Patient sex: M
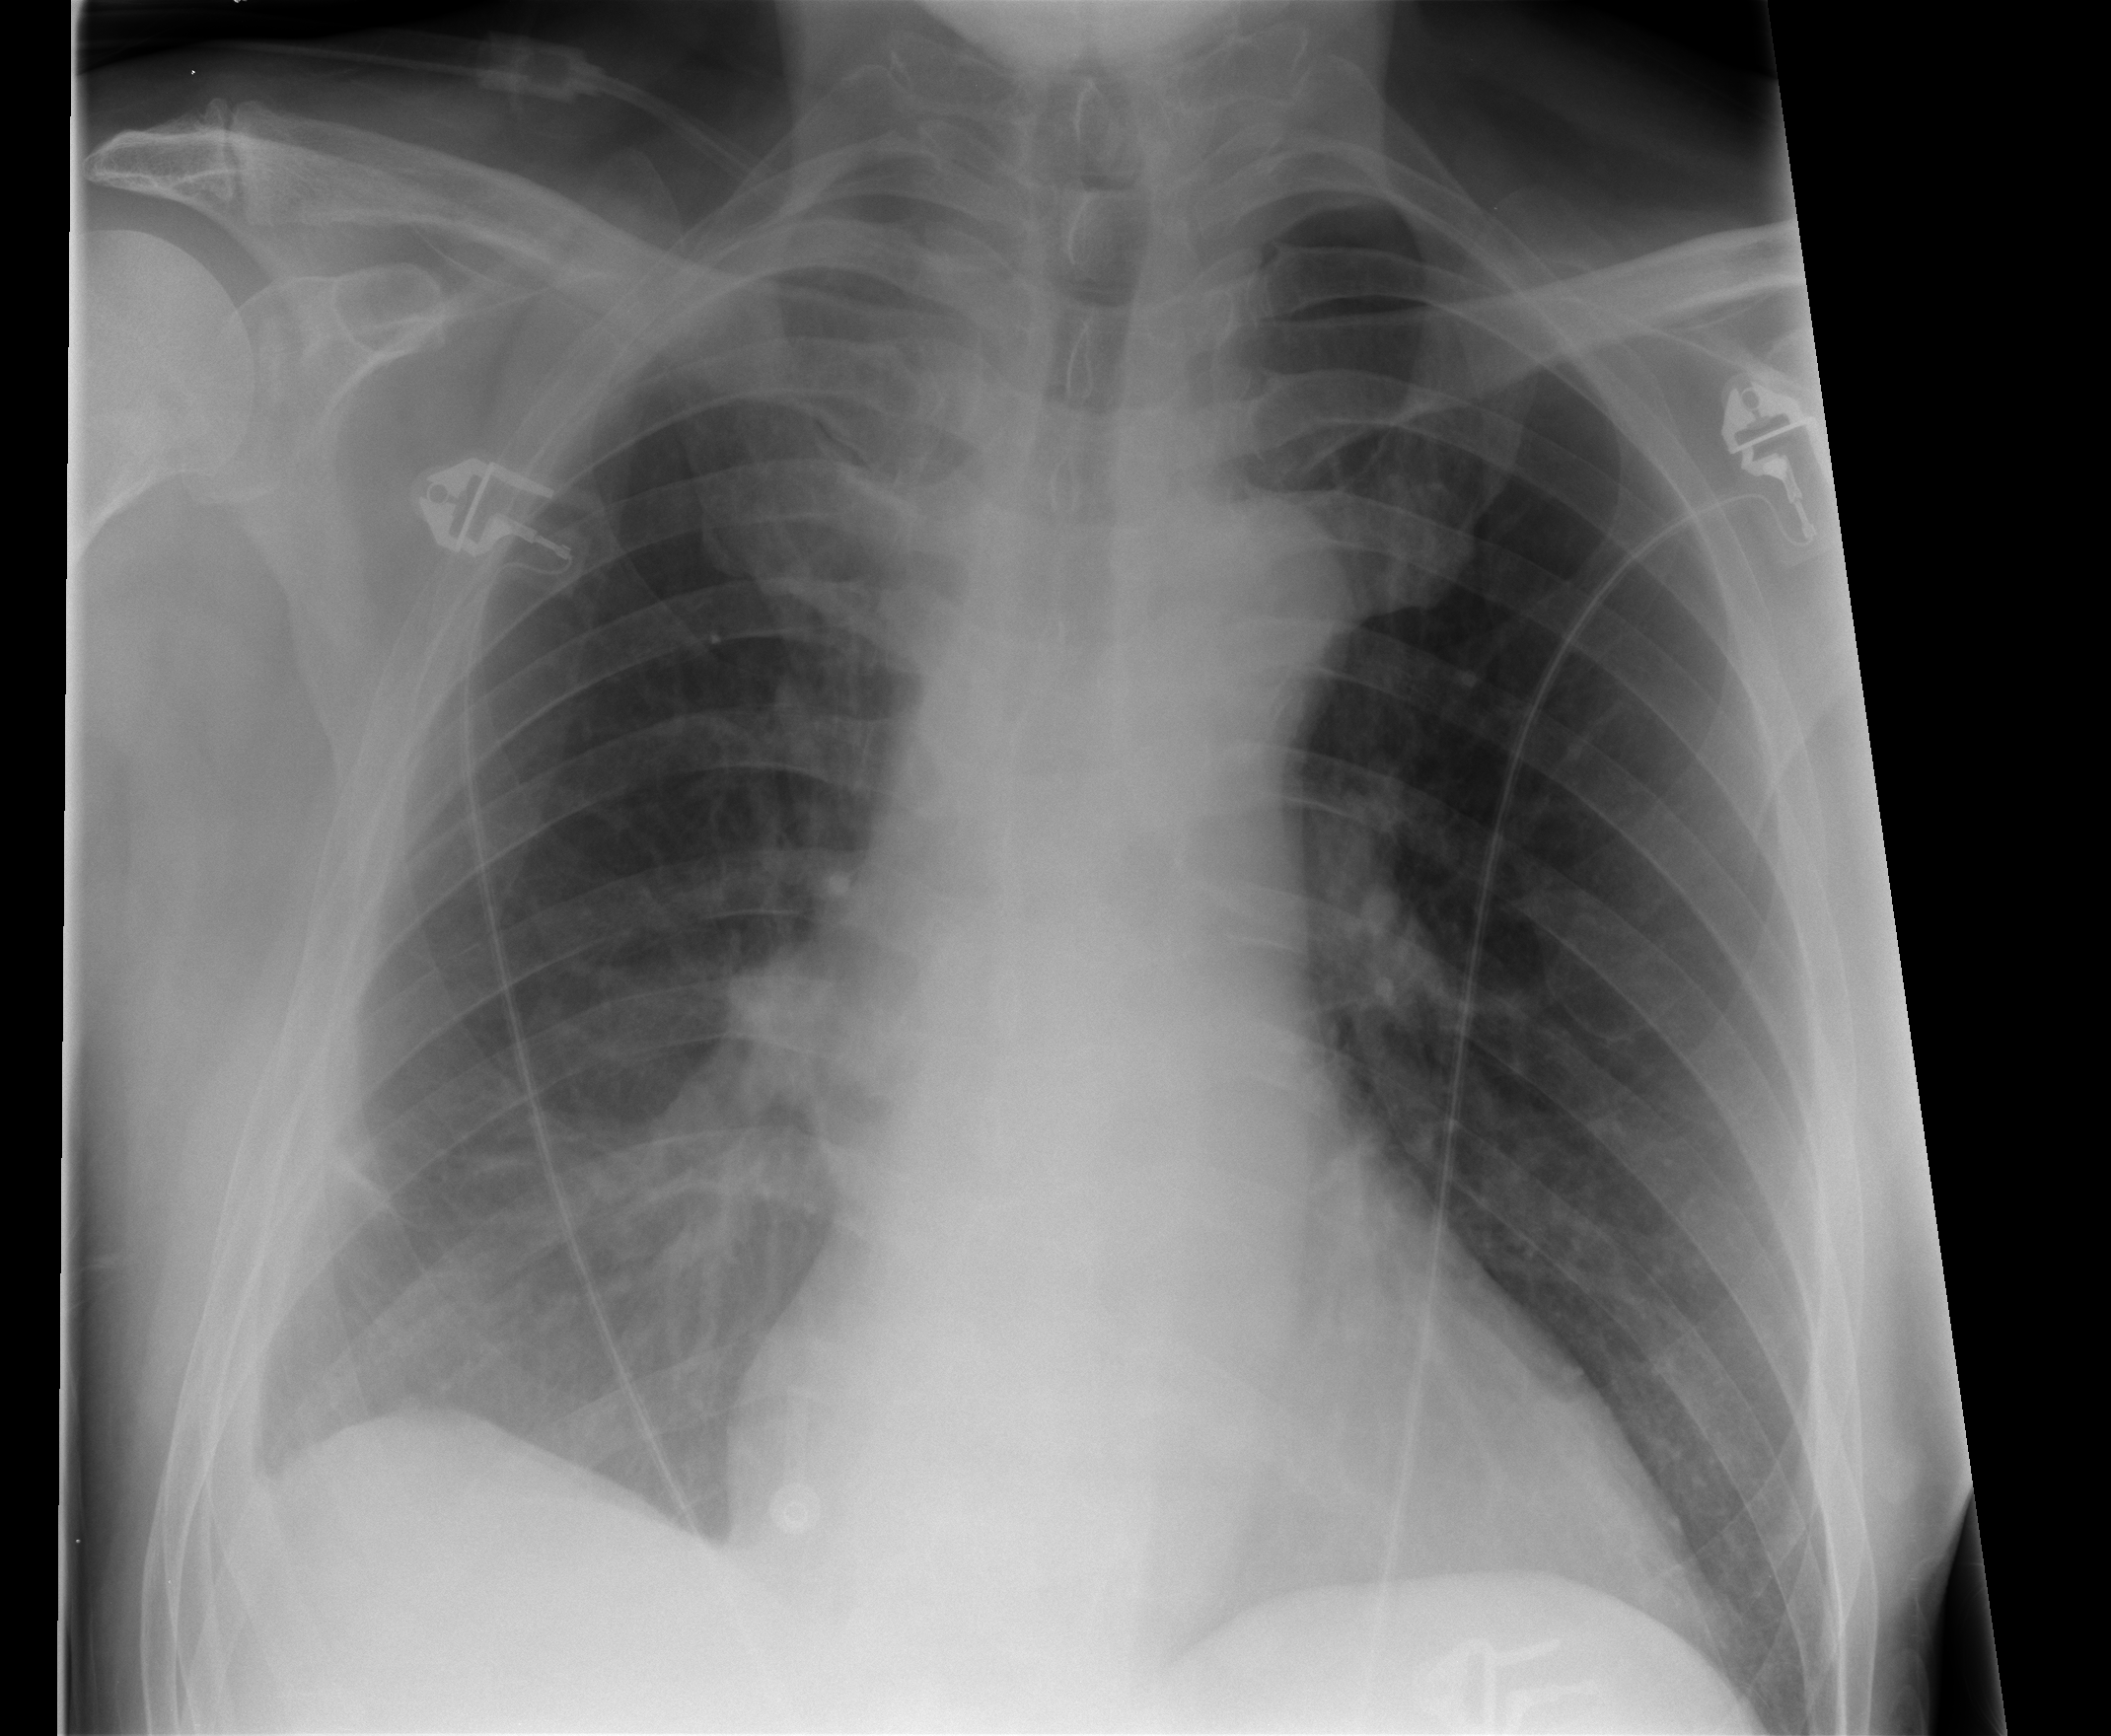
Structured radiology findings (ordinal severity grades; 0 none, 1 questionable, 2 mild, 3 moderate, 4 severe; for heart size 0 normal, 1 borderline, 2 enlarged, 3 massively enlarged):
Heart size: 1
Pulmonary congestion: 0
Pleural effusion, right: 2
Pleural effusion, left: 0
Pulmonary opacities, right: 2
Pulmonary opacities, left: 0
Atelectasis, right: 0
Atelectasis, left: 0